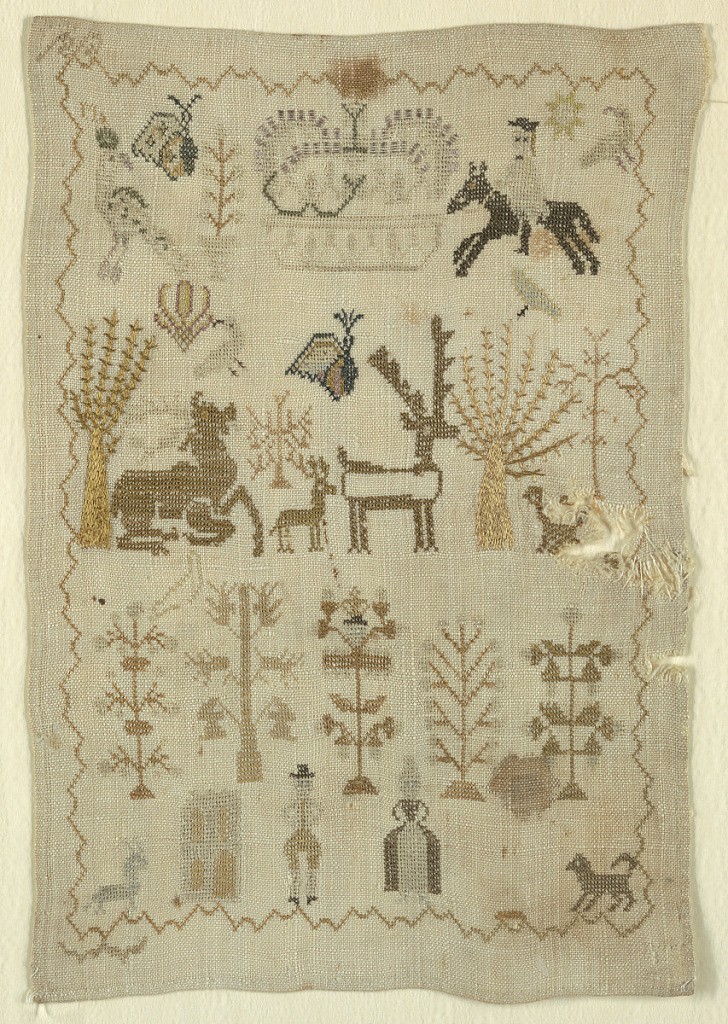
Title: Sampler
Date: late 18th century
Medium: silk embroidery on linen foundation Technique: embroidered in cross, stem, and satin stitches on plain weave foundation
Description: Large crown top center, deer in the middle, motifs at bottom.